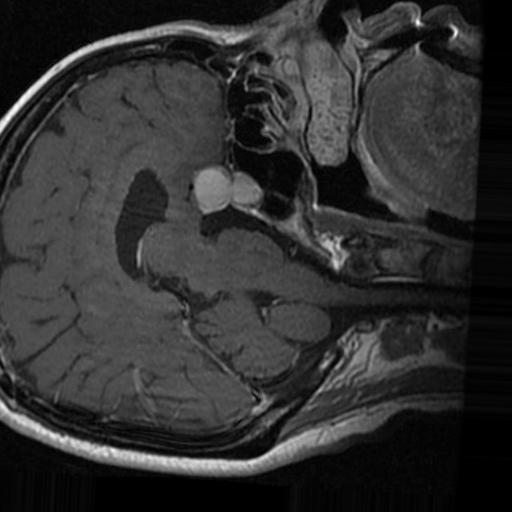
Label: brain_tumor